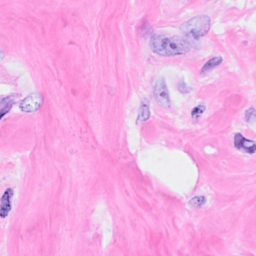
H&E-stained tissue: Breast